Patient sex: M
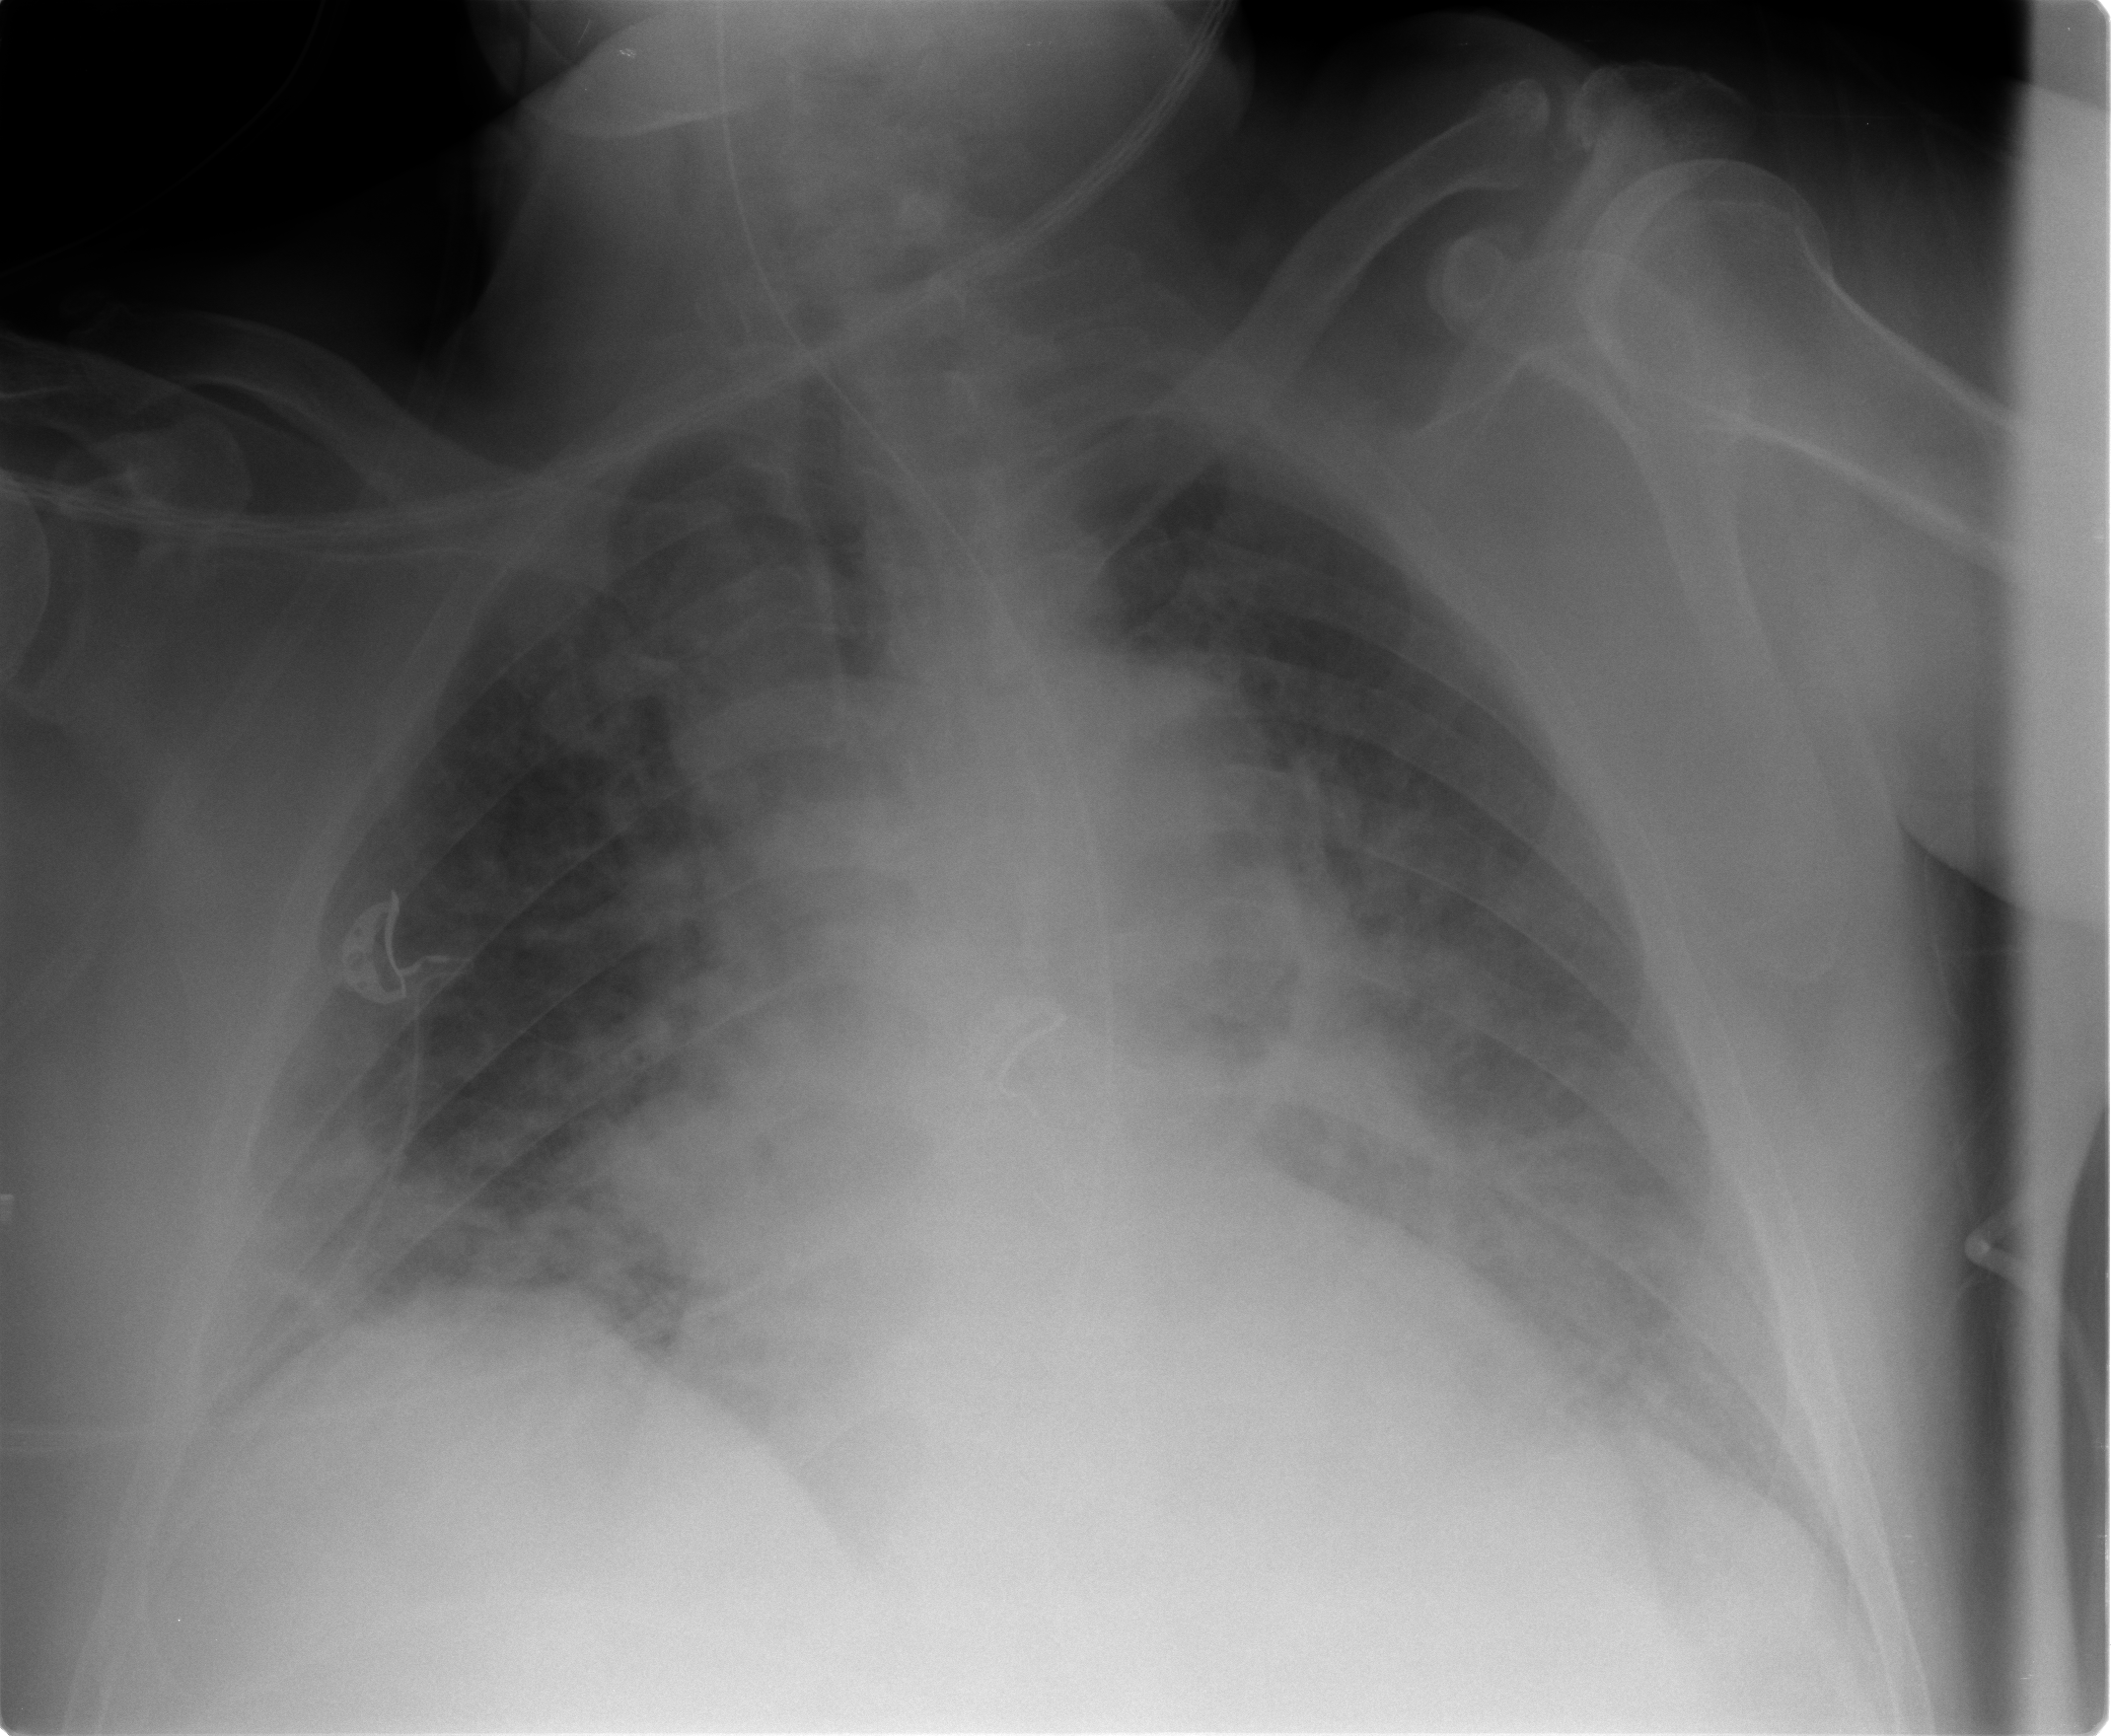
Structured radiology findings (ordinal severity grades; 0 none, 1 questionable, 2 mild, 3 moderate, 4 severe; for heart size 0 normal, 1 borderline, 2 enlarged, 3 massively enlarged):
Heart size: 0
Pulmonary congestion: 3
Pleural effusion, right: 0
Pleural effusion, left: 1
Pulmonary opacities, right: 3
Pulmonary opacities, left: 3
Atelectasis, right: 2
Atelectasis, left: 2